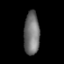
Tissue: prostate
Cell type: T cells
Senescence score: 0.261
Nuclear area (px): 668
Mean DAPI intensity: 112.018